Field crop: tomato
Growth stage: 2
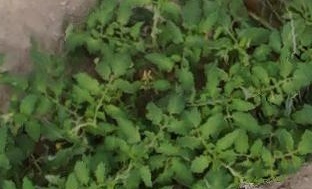
Species: tomato